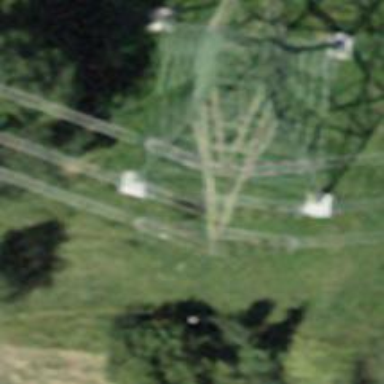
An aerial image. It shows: Power tower.